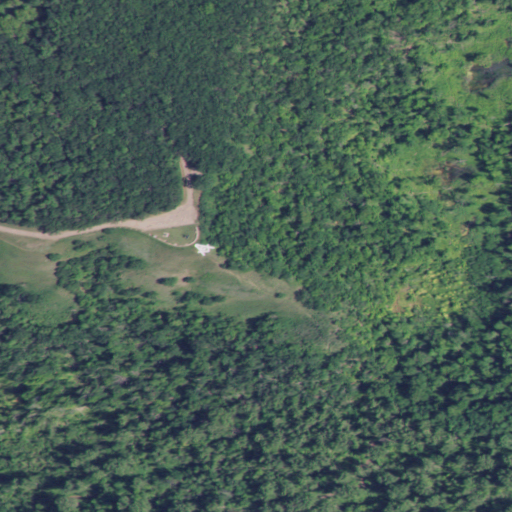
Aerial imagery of mountains in North Dakota named Pembina Hills containing woody wetlands, deciduous forest, grassland, and open development